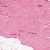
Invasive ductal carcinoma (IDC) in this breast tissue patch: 0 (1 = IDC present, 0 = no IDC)